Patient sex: M
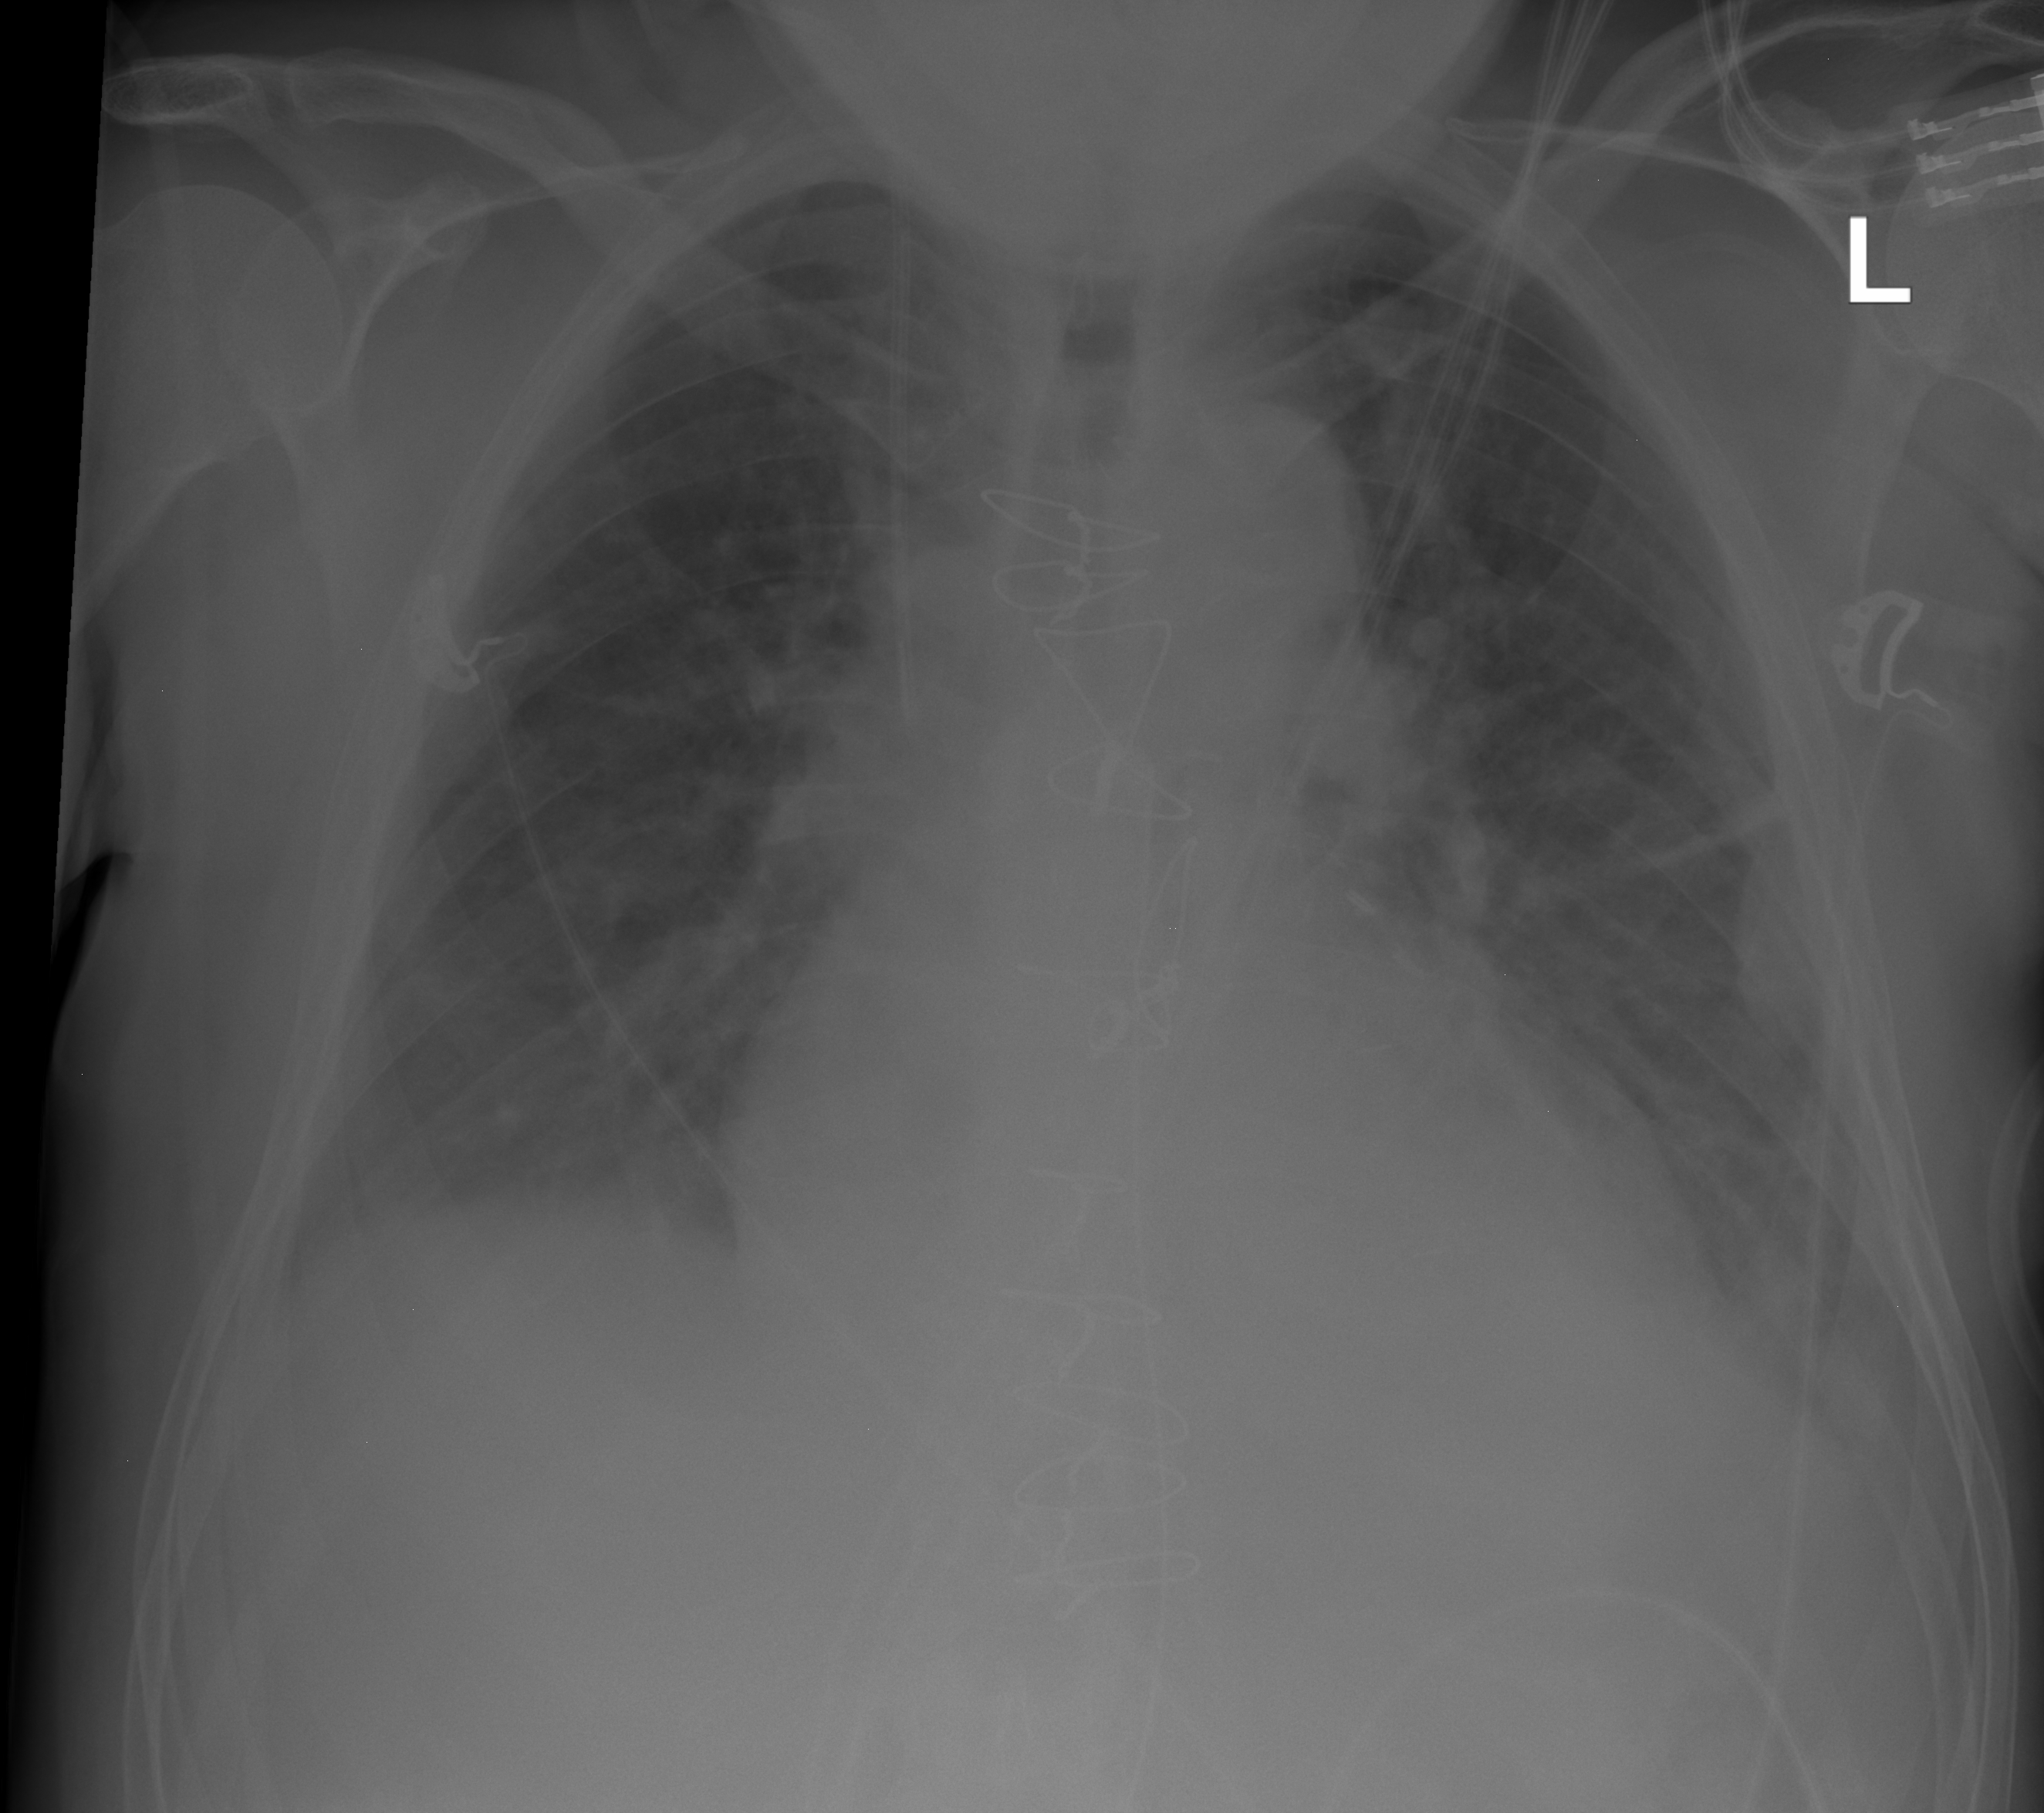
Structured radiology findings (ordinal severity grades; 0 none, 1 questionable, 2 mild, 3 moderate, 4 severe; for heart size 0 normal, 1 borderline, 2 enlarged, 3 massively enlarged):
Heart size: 2
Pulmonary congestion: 2
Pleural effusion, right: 2
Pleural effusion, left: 2
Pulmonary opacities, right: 0
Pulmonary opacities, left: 0
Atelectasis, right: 2
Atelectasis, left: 2